Interaction volume radius: 5 \u00c5
Interaction volume height: 10 \u00c5
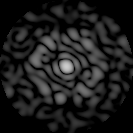
Disorder parameter: 0.7769